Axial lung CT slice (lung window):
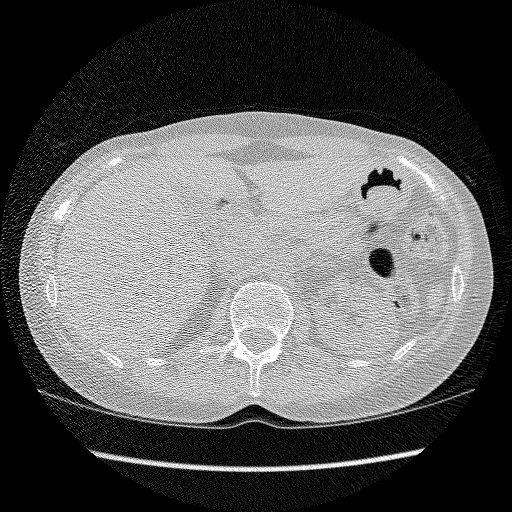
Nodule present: no